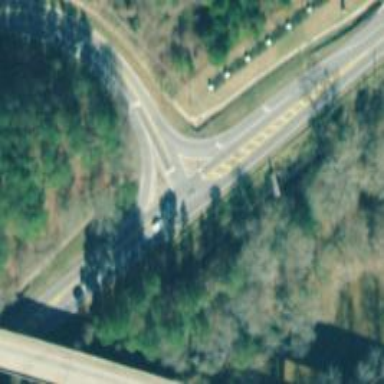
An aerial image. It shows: Secondary link road with asphalt surface.